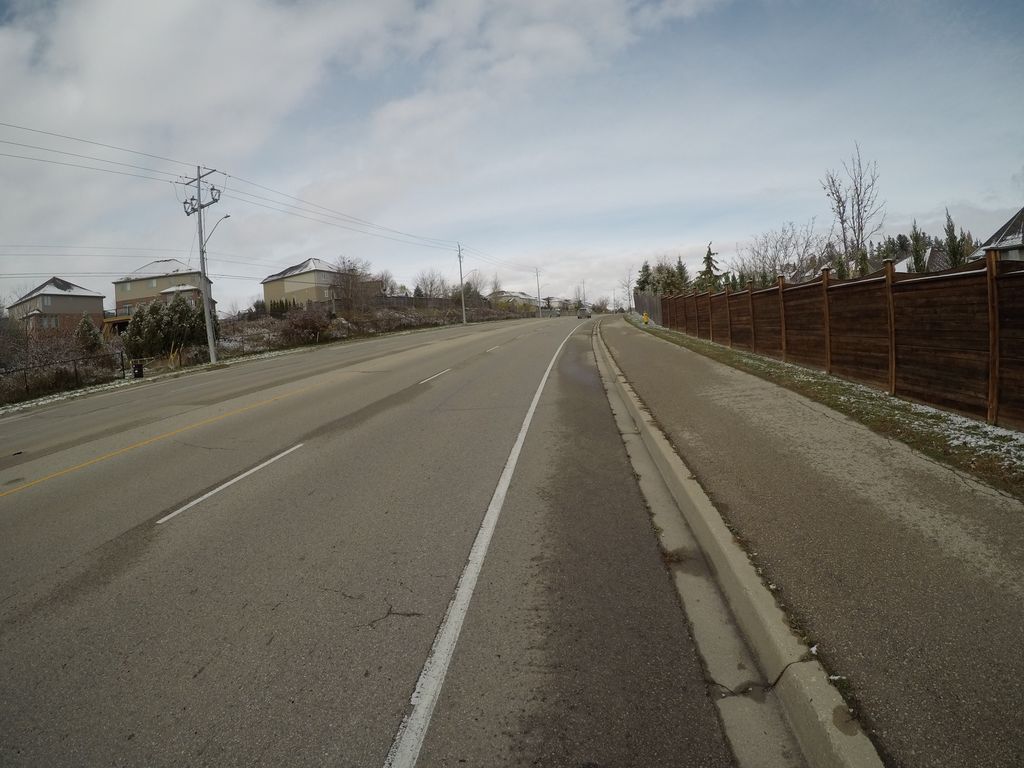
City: kitchener-waterloo